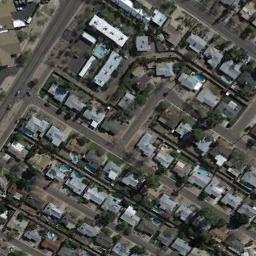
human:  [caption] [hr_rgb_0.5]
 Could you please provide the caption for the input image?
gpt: The dense residential is next to the road and some trees .

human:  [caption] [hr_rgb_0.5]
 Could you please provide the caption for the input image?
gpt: Residential houses stand in three rows .

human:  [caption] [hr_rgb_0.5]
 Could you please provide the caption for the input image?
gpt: A dense residential area has lots of houses of the same style while some roads go through the residential area .

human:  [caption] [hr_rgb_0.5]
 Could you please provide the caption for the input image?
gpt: There are many roads and neatly arranged houses and trees in densely populated areas .

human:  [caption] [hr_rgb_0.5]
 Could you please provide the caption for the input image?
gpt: There are many light-blue buildings on dense residential area .